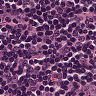
Metastatic tissue present: no